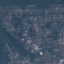
Land use / land cover class: Residential